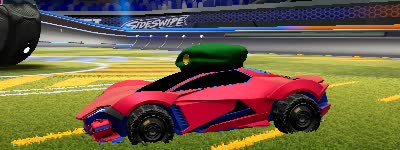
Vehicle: werewolf